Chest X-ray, AP view. Patient: 51 years old, sex M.
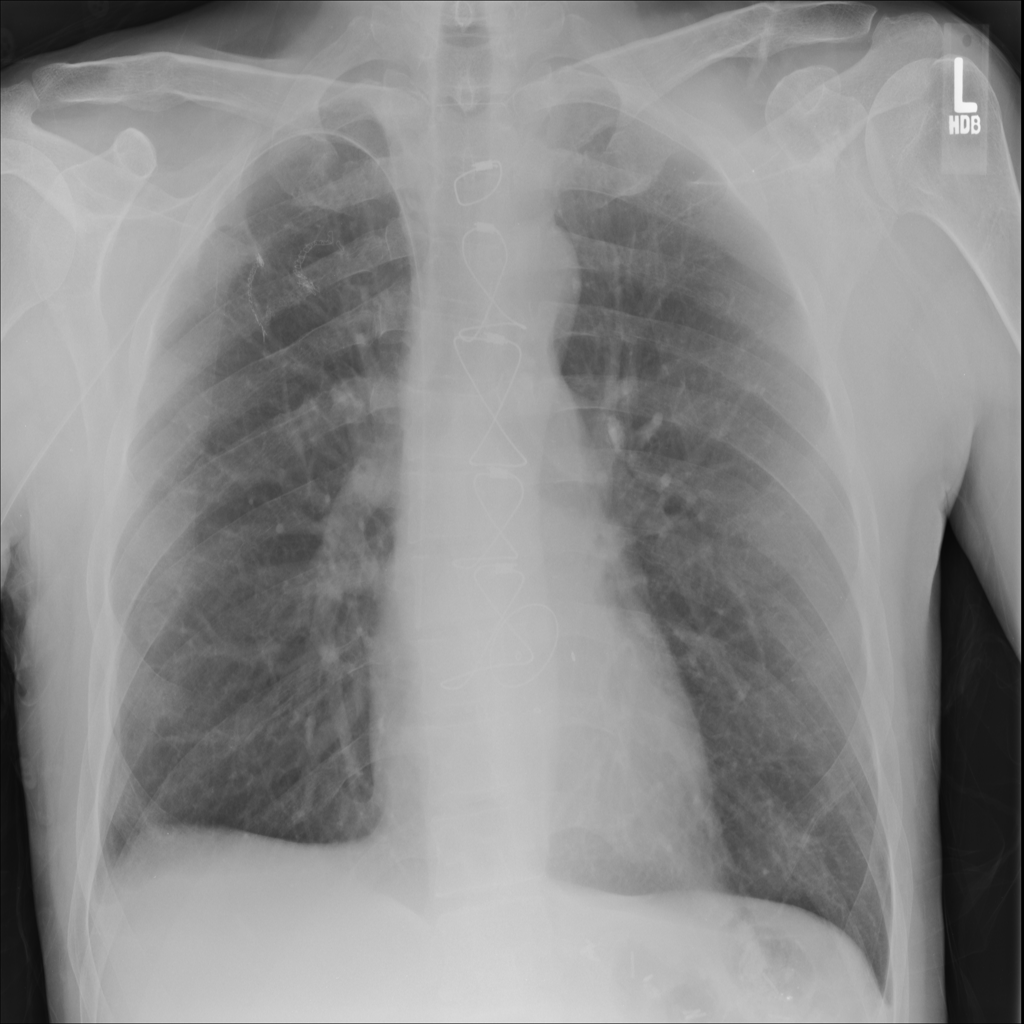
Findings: No Finding